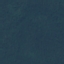
Label: Forest